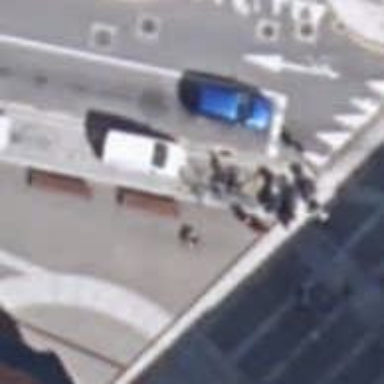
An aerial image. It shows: Bicycle parking area with stands.